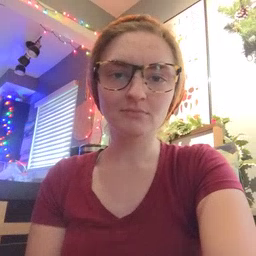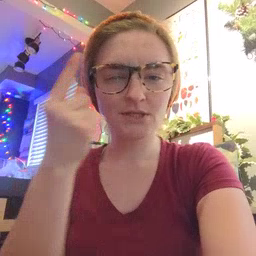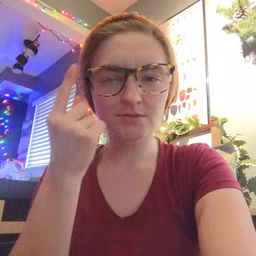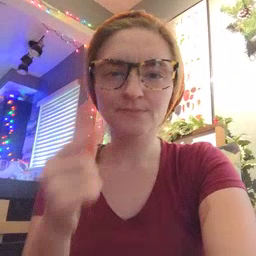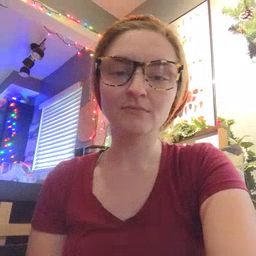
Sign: think